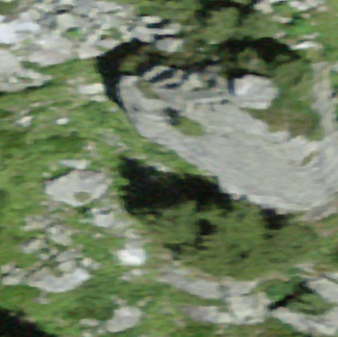
Label: bouldering_area